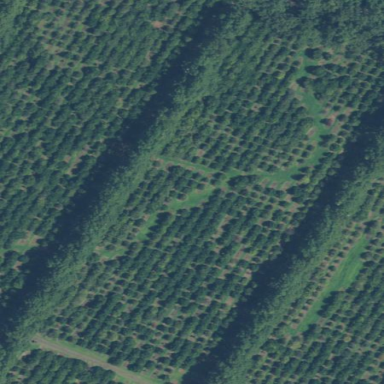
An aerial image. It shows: Orchard filled with macadamia trees.